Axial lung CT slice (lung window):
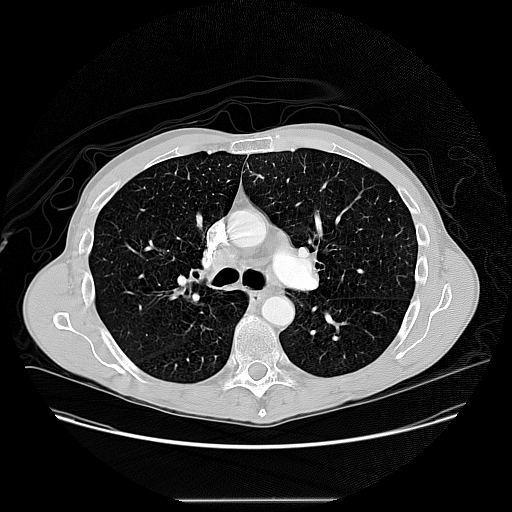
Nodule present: no